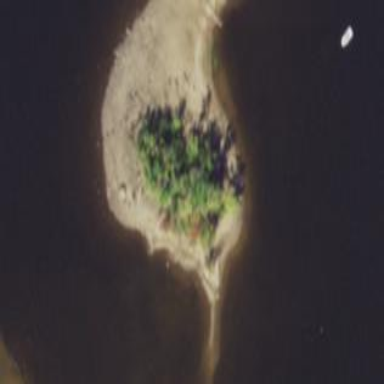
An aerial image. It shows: Islet.